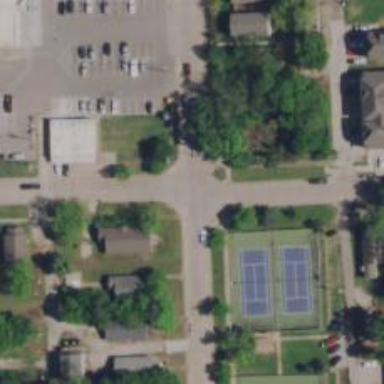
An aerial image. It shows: Residential road with asphalt surface and separate sidewalk.